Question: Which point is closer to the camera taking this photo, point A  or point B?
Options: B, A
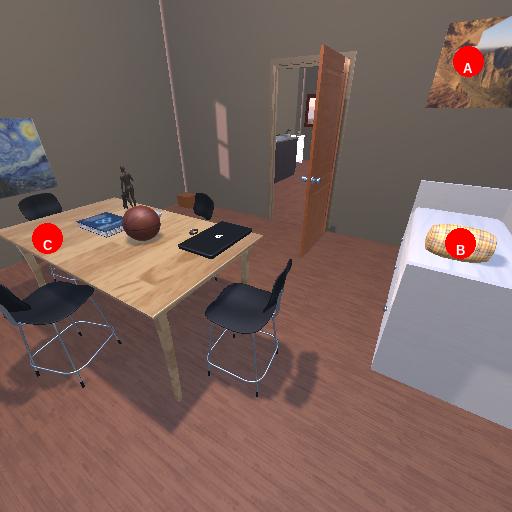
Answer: B